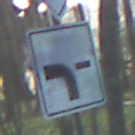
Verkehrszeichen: VerlaufVorfahrtsstrasse6
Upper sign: Vorfahrtsstrasse
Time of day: SunriseSunset
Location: Outdoor (Nature)
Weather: Clear
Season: Winter
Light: Natural